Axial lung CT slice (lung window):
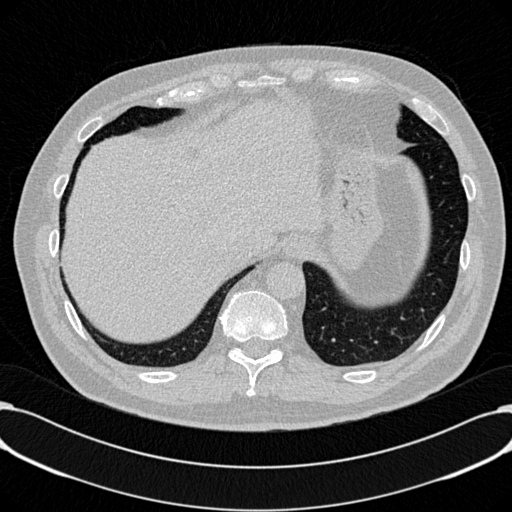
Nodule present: no